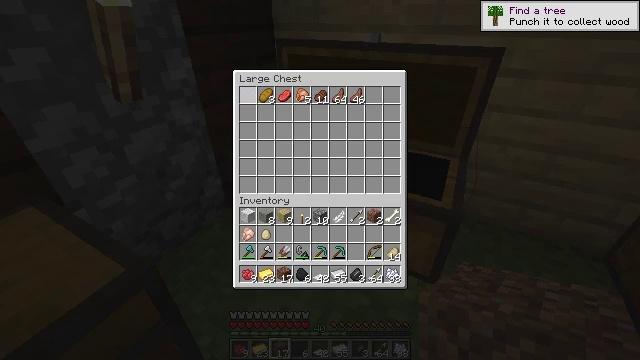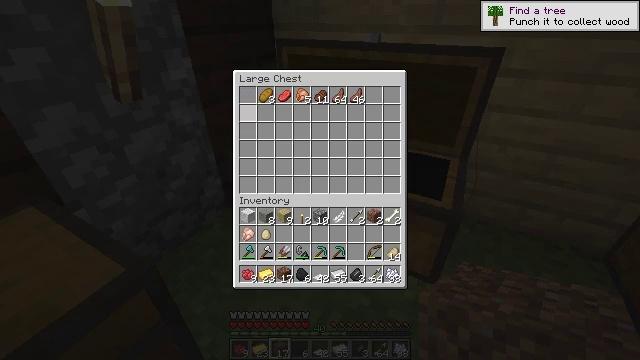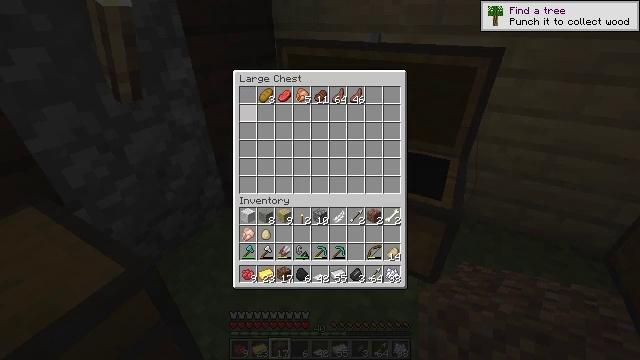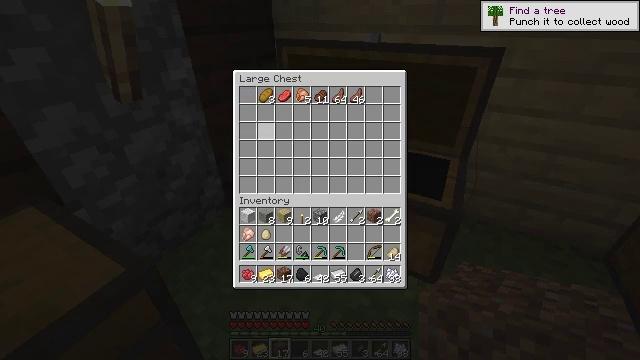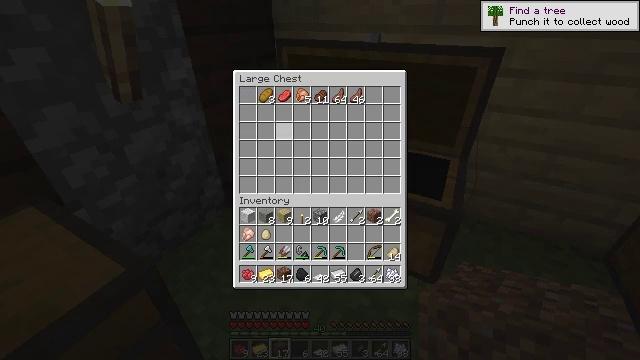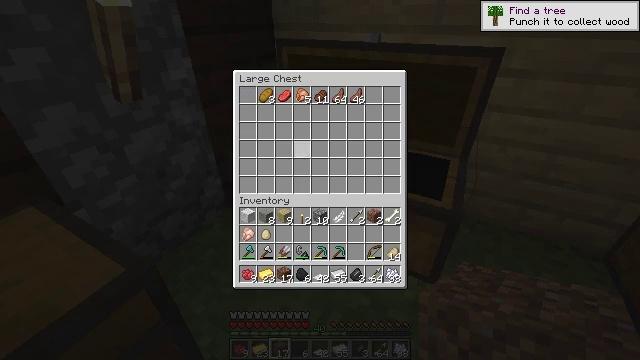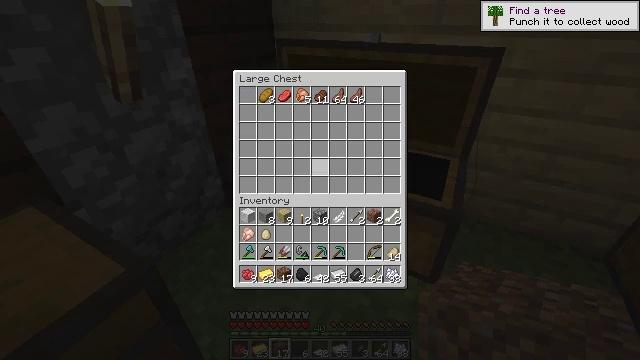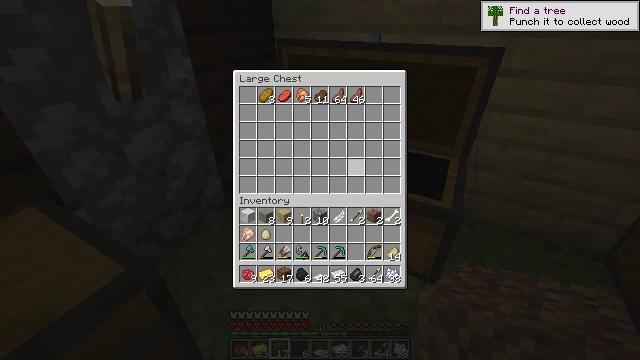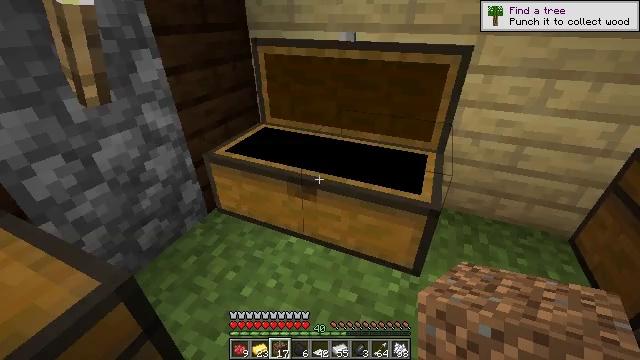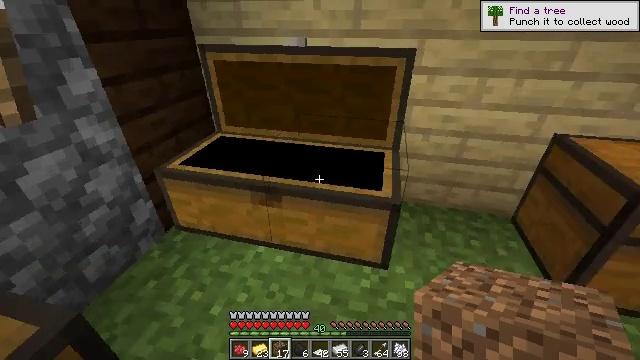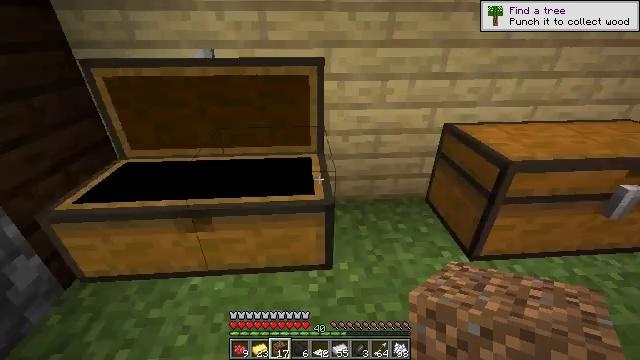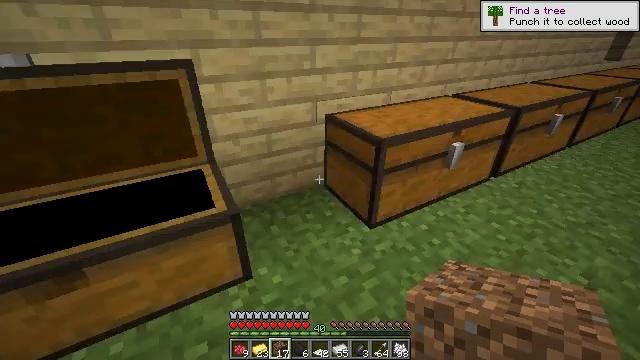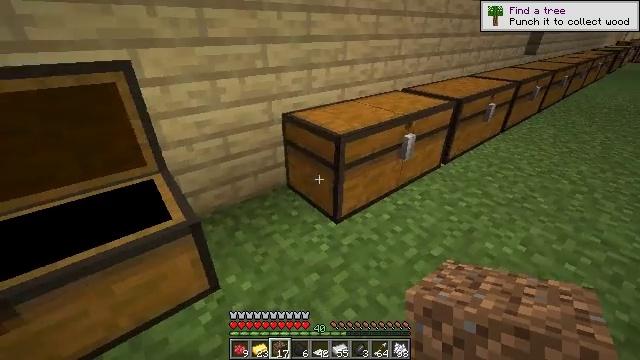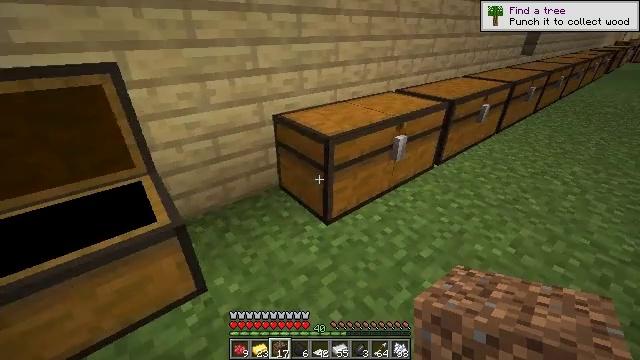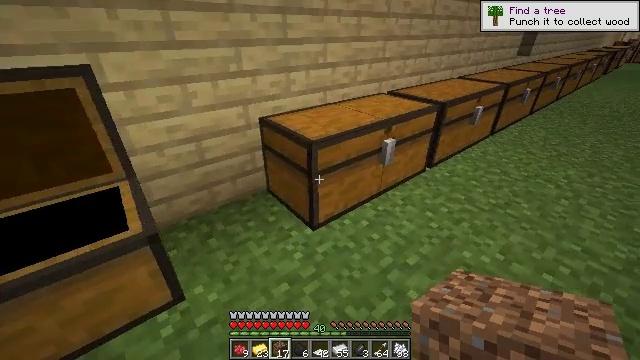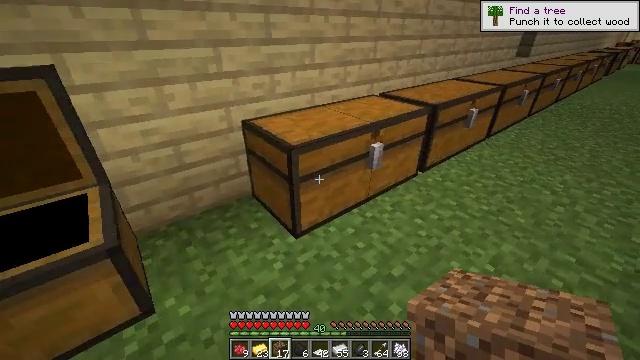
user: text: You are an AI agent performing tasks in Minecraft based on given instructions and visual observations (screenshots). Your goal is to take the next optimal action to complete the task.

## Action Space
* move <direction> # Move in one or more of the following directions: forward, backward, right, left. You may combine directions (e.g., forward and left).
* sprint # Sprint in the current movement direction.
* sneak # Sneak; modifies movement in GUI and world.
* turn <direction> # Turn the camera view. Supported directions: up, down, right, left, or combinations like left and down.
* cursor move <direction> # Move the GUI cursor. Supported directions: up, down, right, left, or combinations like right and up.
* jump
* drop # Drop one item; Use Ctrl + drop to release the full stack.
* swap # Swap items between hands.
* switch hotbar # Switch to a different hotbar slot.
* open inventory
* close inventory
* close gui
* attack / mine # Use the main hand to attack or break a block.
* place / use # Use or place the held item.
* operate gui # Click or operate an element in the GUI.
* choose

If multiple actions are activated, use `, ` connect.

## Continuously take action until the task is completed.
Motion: motion action
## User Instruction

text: Use 9 gold ingots to craft a gold block.
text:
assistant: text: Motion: no_op
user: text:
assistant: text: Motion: no_op
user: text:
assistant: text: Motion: cursor move right and down
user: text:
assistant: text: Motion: cursor move right and down
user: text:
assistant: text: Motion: cursor move right and down
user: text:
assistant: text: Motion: cursor move right and down
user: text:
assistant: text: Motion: cursor move right and down
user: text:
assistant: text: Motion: cursor move right
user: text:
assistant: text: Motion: turn right
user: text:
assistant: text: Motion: turn right and up
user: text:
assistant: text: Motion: turn right
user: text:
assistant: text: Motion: turn right
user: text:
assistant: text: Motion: move right
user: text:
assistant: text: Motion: move forward and move right
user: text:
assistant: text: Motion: move forward and move right
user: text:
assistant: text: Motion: move forward and move right
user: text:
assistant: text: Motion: move forward and move right
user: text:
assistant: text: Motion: move forward and move right, use / place
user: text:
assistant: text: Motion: move forward, use / place
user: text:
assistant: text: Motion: no_op
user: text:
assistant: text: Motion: no_op
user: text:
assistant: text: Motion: no_op
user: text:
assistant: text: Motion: no_op
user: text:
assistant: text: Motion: cursor move right
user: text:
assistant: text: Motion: no_op
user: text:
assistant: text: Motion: no_op
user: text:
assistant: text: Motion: no_op
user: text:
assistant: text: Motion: no_op
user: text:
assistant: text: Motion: no_op
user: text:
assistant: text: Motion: no_op